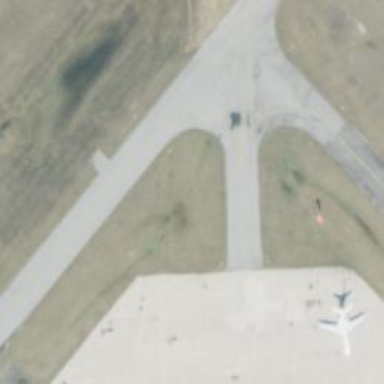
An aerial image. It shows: Asphalt taxiway in the airport.